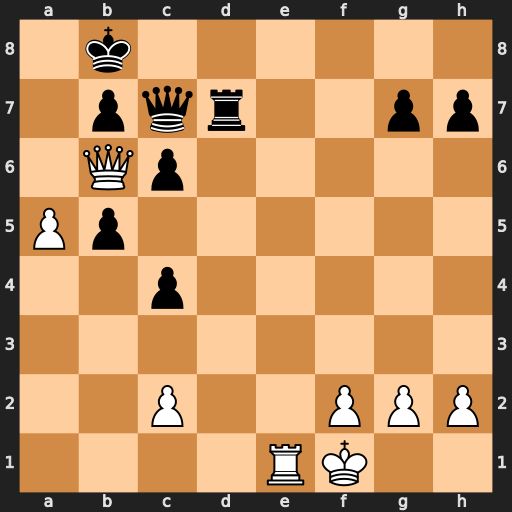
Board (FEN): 1k6/1pqr2pp/1Qp5/Pp6/2p5/8/2P2PPP/4RK2
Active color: w
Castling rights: -
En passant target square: -
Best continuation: Re8+ Qc8 Rxc8+